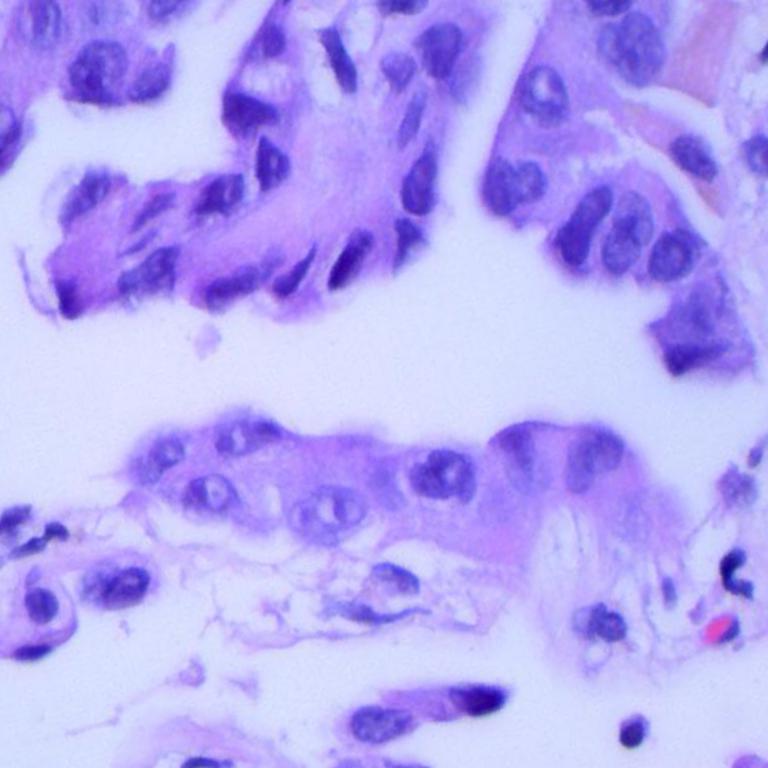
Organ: lung
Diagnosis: adenocarcinomas